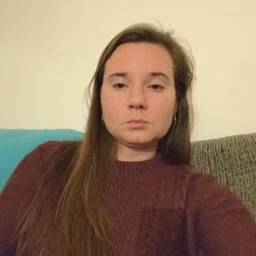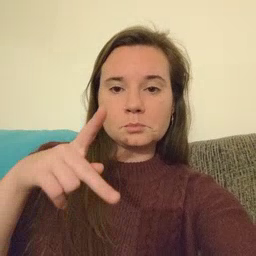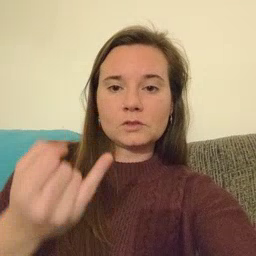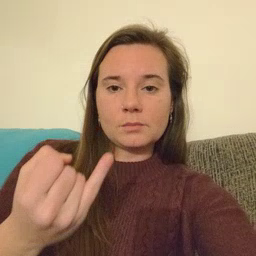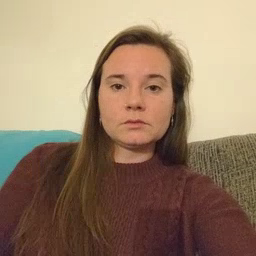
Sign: pajamas